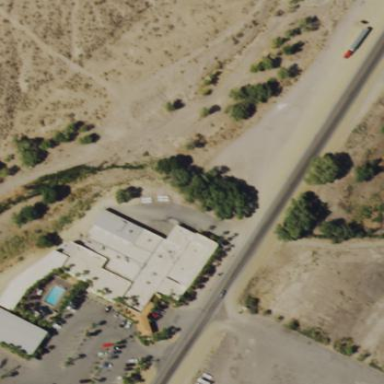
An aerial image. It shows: Hotel building with flat roof.